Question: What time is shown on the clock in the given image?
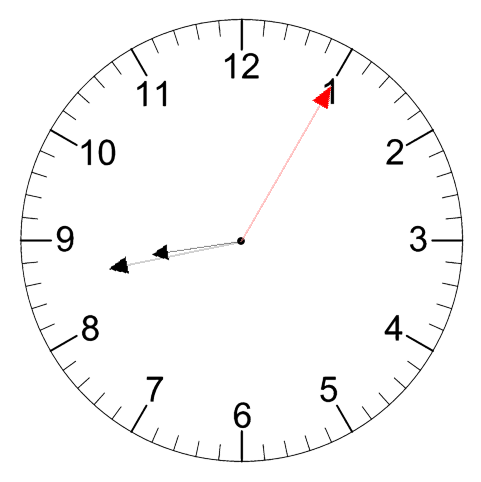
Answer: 08:43:05